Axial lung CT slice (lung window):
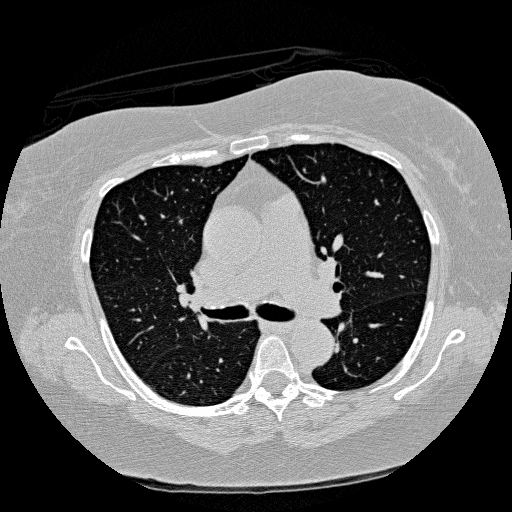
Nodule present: yes
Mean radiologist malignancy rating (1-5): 2